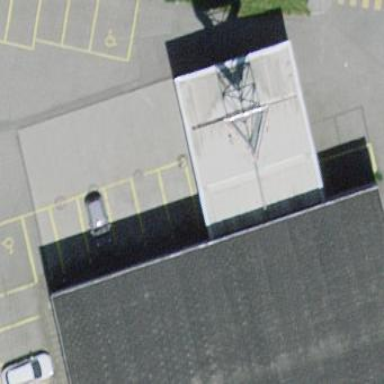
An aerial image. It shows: View of roof of building.